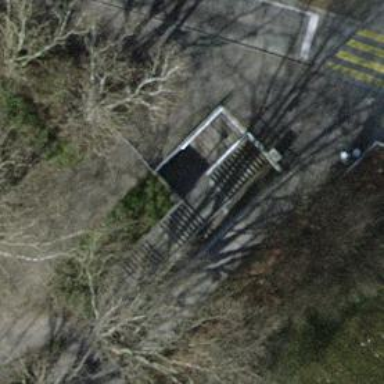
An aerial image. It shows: Concrete steps with ramp available for accessibility.